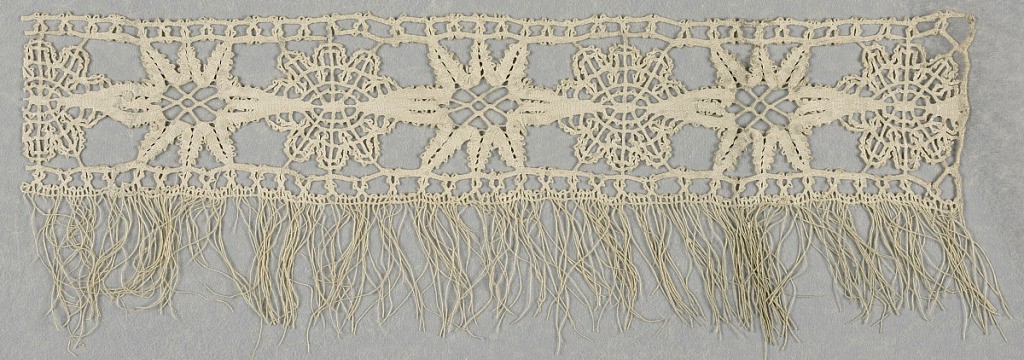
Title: Edge
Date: late 17th century
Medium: linen Technique: bobbin lace (continuous braid-like)
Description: Band with fringe edge and stars alternating with circles.